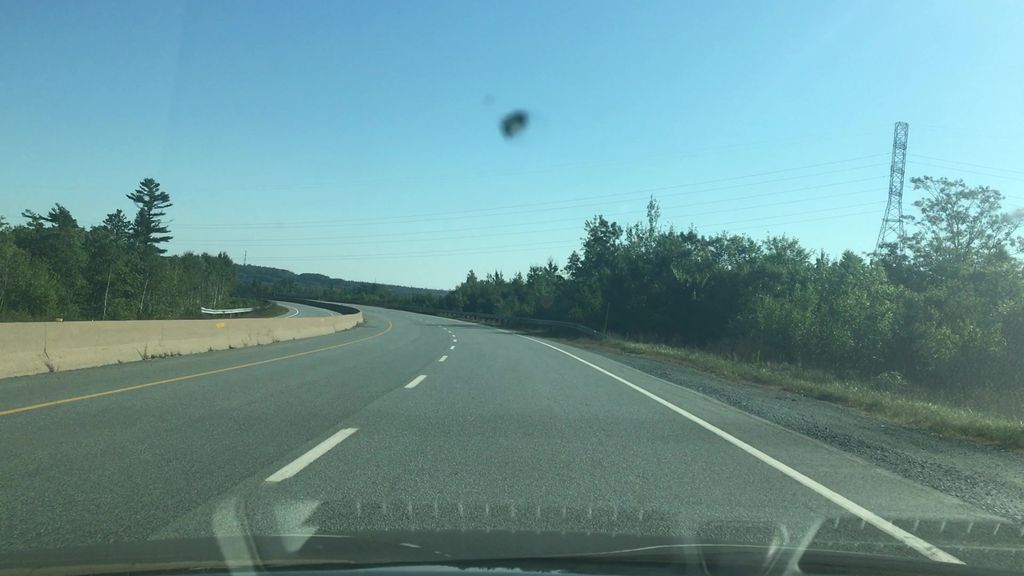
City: halifax